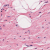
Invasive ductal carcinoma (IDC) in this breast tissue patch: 0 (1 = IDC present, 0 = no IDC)